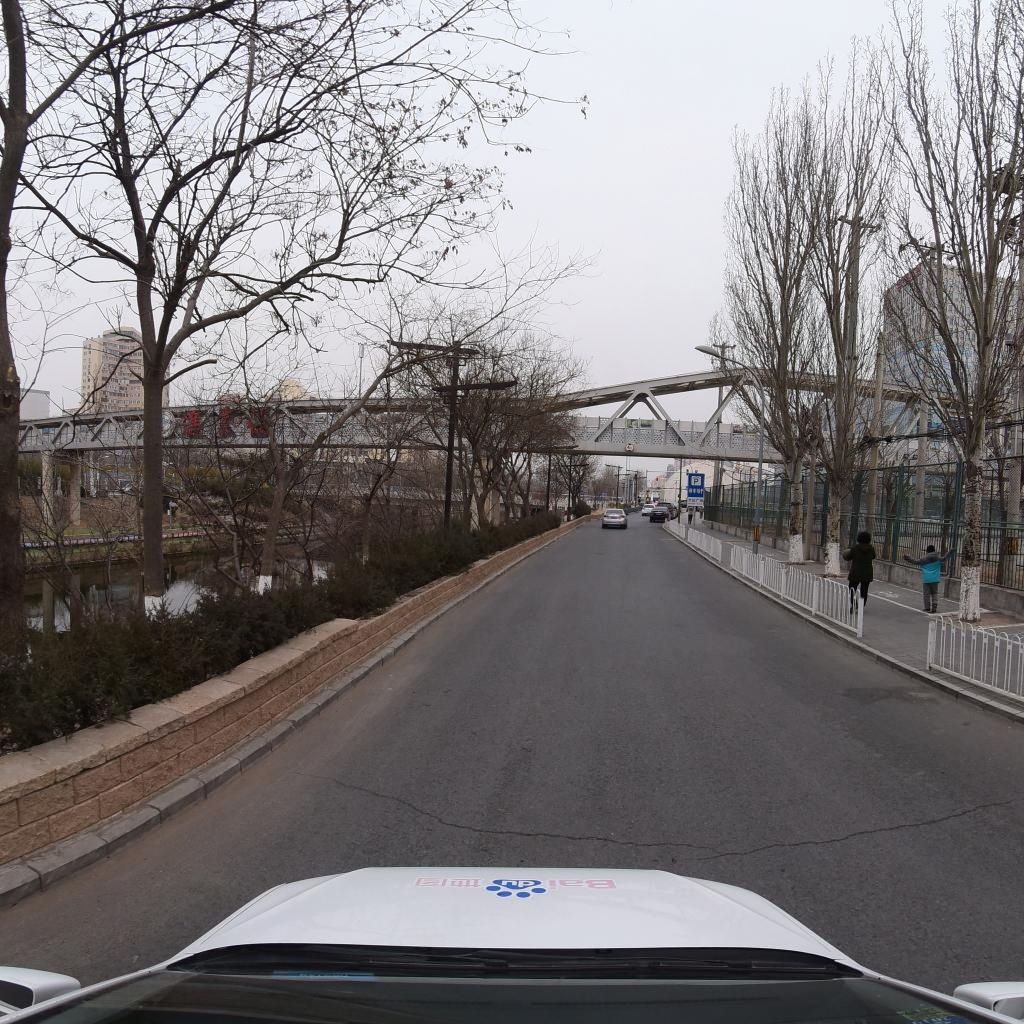
Region: Fengtai
Road damage annotations: transverse crack